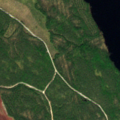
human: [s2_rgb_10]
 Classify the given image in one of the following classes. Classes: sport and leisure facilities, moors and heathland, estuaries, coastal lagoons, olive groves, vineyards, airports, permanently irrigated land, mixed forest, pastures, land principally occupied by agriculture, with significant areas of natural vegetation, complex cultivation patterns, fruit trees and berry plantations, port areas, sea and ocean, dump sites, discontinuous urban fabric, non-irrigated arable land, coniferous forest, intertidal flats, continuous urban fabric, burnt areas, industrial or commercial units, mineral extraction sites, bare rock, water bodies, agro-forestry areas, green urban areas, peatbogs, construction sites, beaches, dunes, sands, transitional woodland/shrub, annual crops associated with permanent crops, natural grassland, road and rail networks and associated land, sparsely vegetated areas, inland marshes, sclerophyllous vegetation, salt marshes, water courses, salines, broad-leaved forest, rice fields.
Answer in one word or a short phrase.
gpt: coniferous forest, transitional woodland/shrub, peatbogs, water bodies